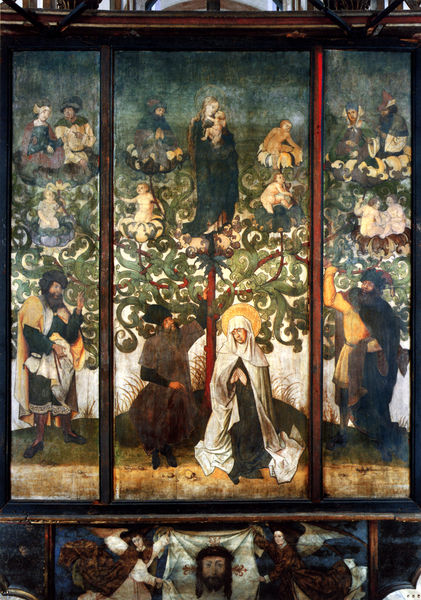
Titel: Hochaltar, Rückseite des Schreines
Künstler: Michael Wolgemut
Standort: Schwabach
Institution: Stadtpfarrkirche St. Johannes d.T. und St. Martin
Schlagwörter: baum, blau, flügel, gemälde, gott, himmel, laub, mann, umhang, gelb, grün, menschen, äste, bunt, fenster, glas, holz, licht, männer, weiss, rot, tuch, wiese, malerei, ornament, symbolismus, bart, halten, gesten, hände, ast, baumstamm, erde, zweige, kirche, gewand, gold, haare, mantel, kind, mutter, pflanze, engel, früchte, garten, ranken, deutschland, apfel, farbig, figuren, tafel, detail, geschlossen, baumkrone, paradies, blut, glaube, religion, wurzel, schweben, nonne, beten, schwester, altar, heiligenschein, nimbus, christus, grab, jesus, mittelalter, andacht, antlitz, vera, heiliger, heilige, kirchlich, jünger, heilig, maria, madonna, heiland, mutter gottes, veronika, turban, szenen, dornenkrone, baum der erkenntnis, sohn, mittelalterlich, altarbild, anna, dornenkranz, rosenstock, jesuskind, ahnen, predella, retabel, stifter, madonna mit kind, flügelaltar, grabtuch, triptychon, triptichon, passion, icon, jesse, nimben, schweisstuch, vera icon, veronica, stammbaum, votiv, ornement, wurzel jesse, empfängnis, jesukind, tafelmalerei, lebensbaum, freu, marienaltar, flüfel, maria empfängnis, maria himmelfahrt, turin, schweißtuch der veronika, heiligenschwein, kesuskind